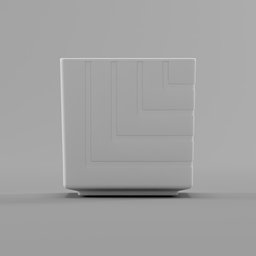
Label: decoration